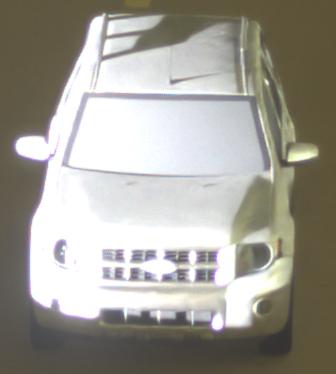
Make: Ford
Model: Escape Hybrid
Detailed model: -
Model produced from: 2004
Model produced until: 2012
Doors: 5
Color: white
Road condition: dry road
Daytime: night
Contrast: high contrast